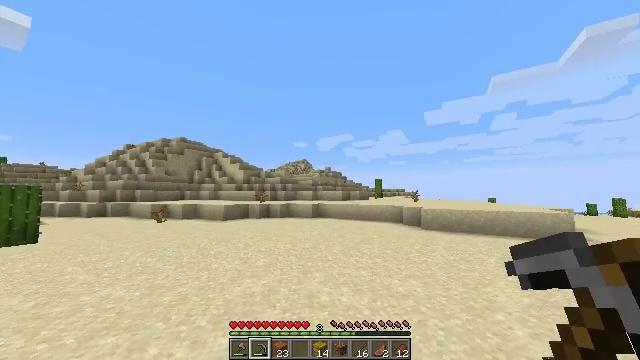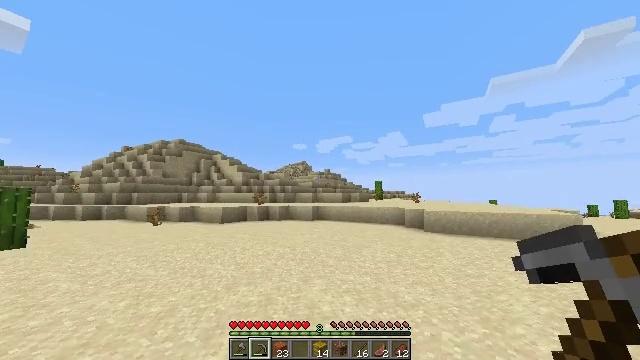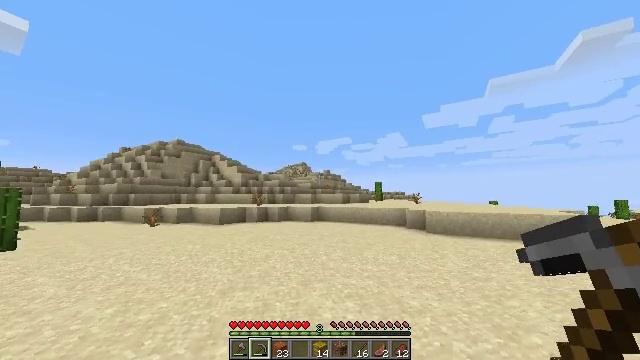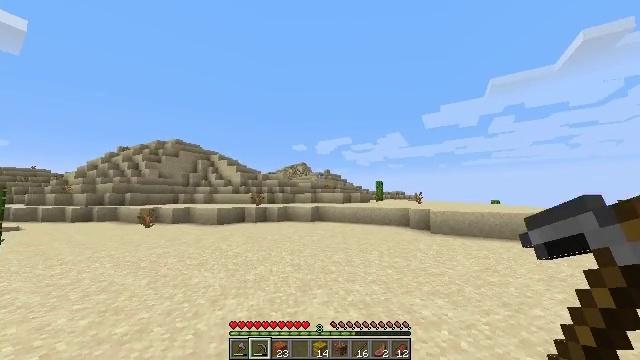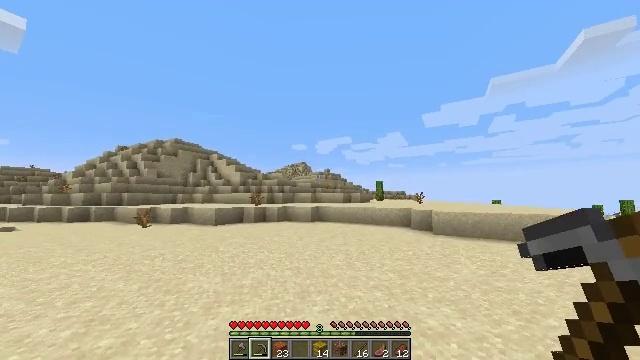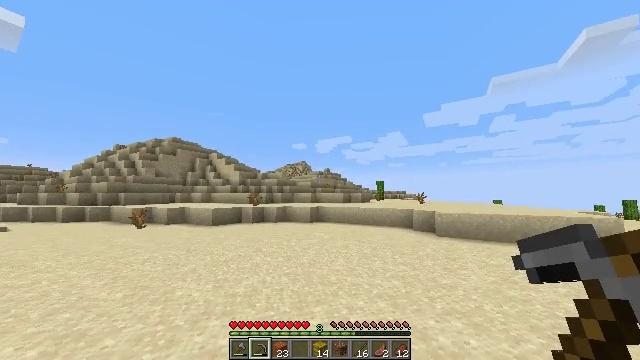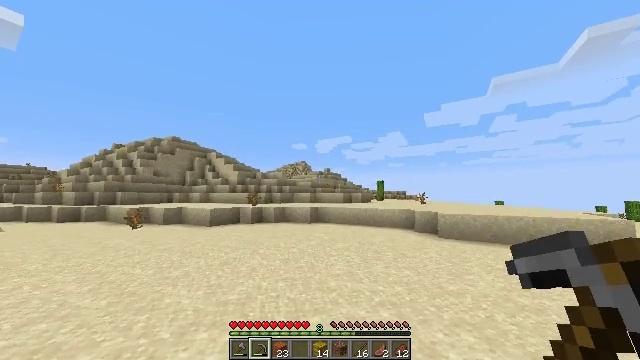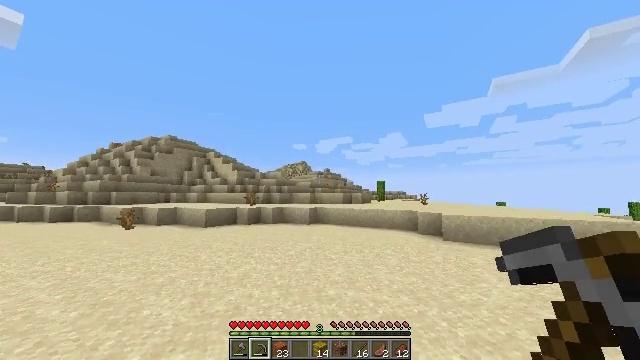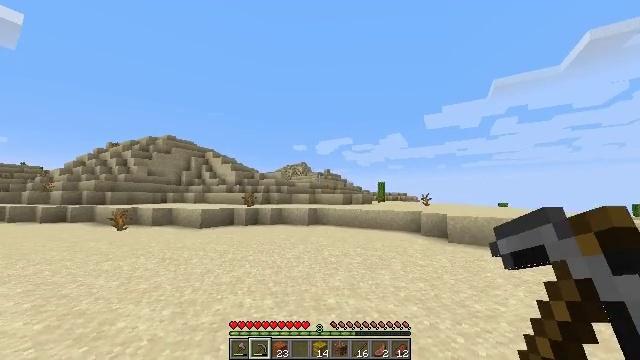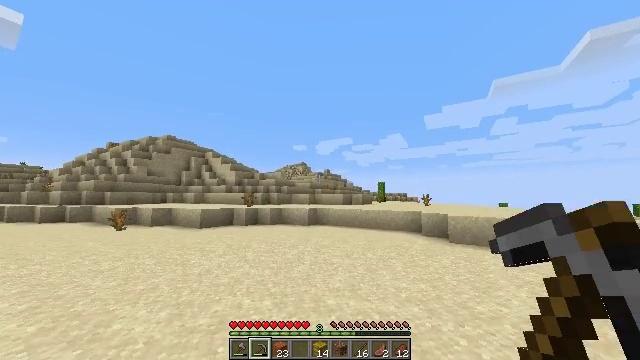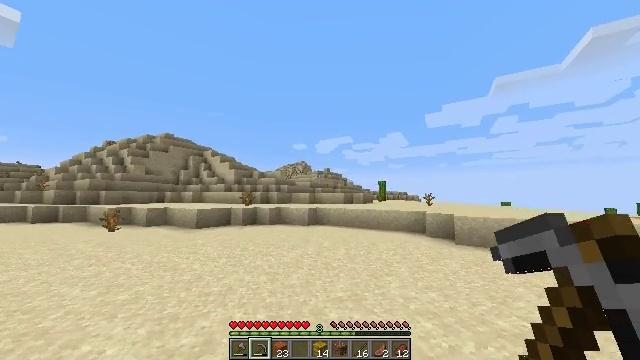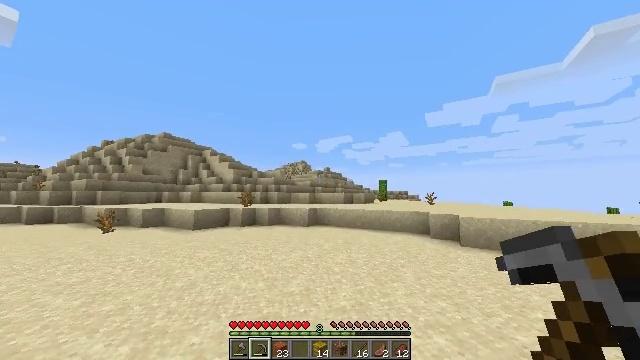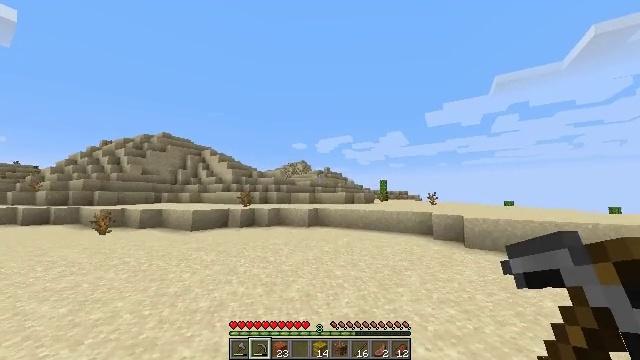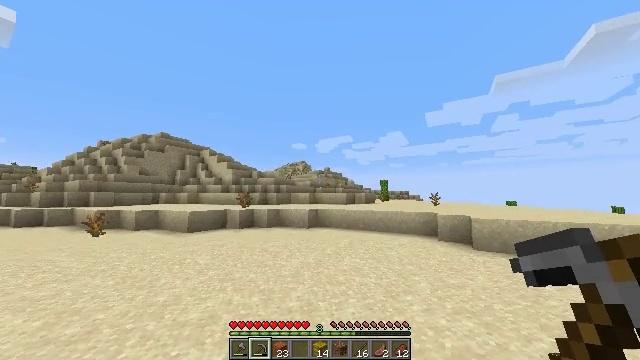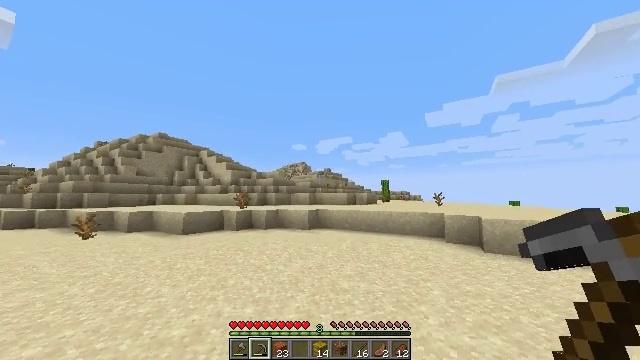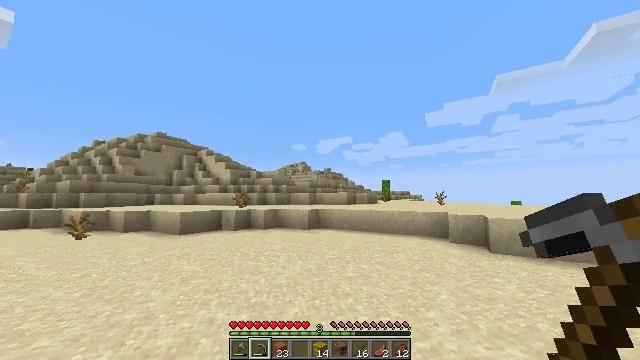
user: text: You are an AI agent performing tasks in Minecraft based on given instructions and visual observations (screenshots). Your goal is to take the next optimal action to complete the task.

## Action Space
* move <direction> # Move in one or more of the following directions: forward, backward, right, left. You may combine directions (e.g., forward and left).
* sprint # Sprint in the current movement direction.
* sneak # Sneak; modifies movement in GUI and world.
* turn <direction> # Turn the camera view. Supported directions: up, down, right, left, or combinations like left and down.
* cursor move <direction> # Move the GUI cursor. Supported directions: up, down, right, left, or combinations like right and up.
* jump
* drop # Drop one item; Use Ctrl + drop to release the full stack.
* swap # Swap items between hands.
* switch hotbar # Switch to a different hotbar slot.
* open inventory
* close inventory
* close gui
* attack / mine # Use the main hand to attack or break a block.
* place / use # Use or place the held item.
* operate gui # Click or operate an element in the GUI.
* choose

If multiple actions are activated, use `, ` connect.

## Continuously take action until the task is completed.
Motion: motion action
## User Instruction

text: Harvest the dead bush.
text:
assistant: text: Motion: move forward, sprint
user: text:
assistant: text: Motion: move forward, sprint
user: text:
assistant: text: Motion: move forward, sprint
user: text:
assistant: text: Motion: move forward, sprint
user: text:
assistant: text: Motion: move forward, sprint
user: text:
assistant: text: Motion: move forward, sprint
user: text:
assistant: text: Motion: move forward, sprint
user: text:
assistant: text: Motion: move forward, sprint
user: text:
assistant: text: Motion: move forward, sprint
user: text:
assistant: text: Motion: move forward, sprint
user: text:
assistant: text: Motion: move forward, sprint
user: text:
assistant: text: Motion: move forward, sprint
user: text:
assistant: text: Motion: move forward, sprint
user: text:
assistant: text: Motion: move forward, sprint
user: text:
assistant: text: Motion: move forward, sprint
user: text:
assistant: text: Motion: move forward, sprint
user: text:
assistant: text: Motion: move forward, sprint, turn down
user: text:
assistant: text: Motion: move forward, sprint, turn down
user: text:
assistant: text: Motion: move forward, sprint
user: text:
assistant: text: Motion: move forward, sprint
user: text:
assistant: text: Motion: move forward, sprint
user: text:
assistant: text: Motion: move forward, sprint
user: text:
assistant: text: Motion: move forward, sprint
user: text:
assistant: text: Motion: move forward, sprint
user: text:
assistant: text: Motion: move forward, sprint
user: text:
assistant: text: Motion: move forward, sprint, turn down
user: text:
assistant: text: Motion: move forward, sprint
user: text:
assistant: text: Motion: move forward, sprint
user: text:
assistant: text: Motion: move forward, sprint
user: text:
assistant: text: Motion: move forward, sprint